Question: hi i want to display image in the circle not in the rectangle and all this will display in the tableview

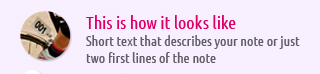
Answer: You have to '#import <QuartzCore/QuartzCore.h>' and add a cornerRadius to your imageView
'[yourImageView.layer setCornerRadius:yourImageView.frame.size.width/2]' maybe you have to add '[yourImageView setClipsToBounds:YES]', but i am not sure about this.